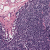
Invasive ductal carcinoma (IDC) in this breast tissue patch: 0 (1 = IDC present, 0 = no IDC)